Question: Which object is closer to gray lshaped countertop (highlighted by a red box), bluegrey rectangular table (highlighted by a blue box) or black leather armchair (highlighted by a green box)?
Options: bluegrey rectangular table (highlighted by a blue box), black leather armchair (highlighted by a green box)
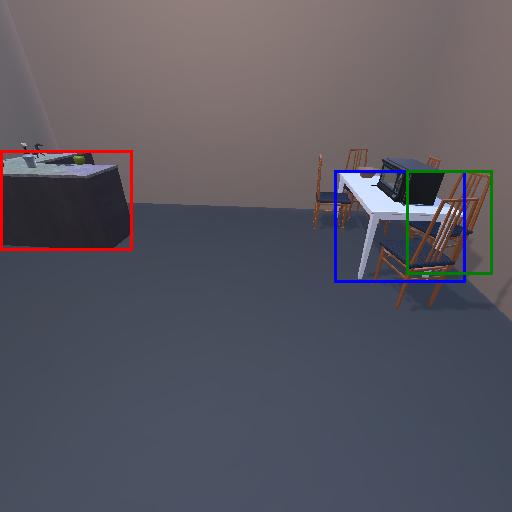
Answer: bluegrey rectangular table (highlighted by a blue box)